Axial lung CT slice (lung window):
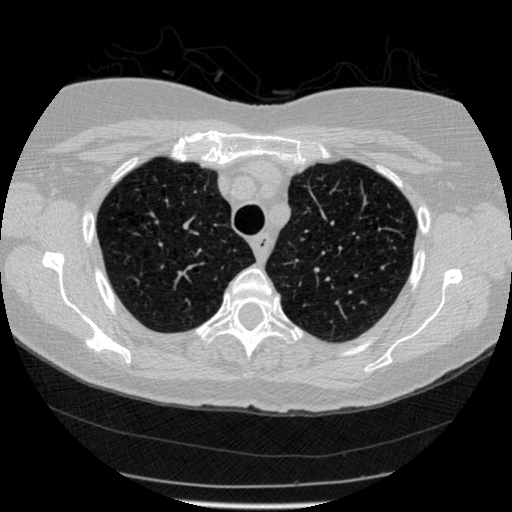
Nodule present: no